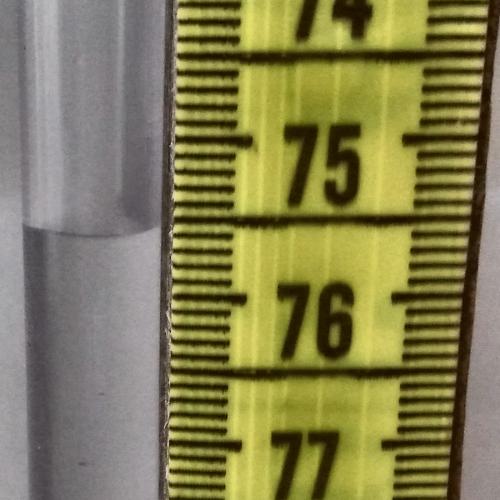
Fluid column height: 75.6 cm